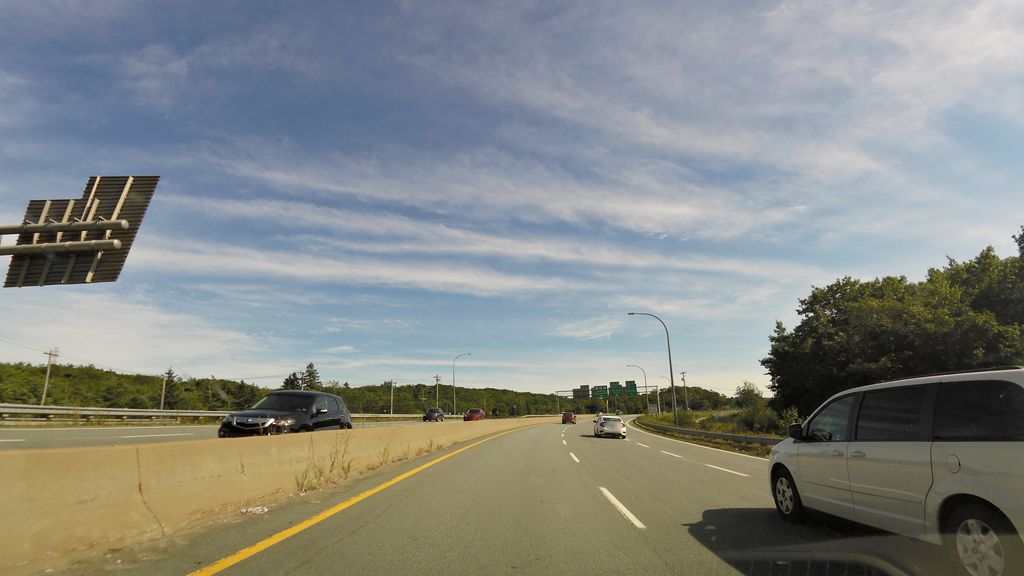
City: halifax